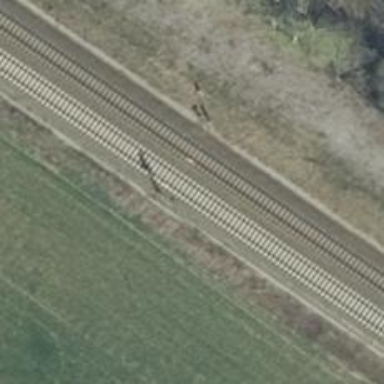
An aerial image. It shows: Railway signal.